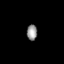
Tissue: lung
Cell type: Others
Senescence score: 0.2313
Nuclear area (px): 161
Mean DAPI intensity: 145.981